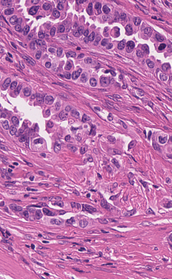
Tumor epithelial tissue: yes
Tumor-associated stroma tissue: yes
Normal tissue: no